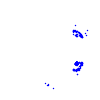
Particle: pion